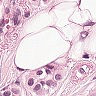
Metastatic tissue present: yes